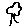
Label: tree